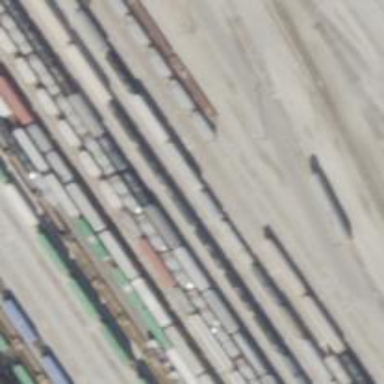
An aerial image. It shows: Railway yard.